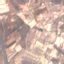
Land use / land cover: PermanentCrop